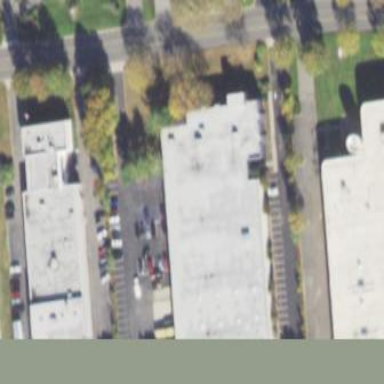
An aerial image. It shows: Commercial building.